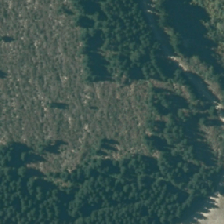
Land cover: harvested_forest